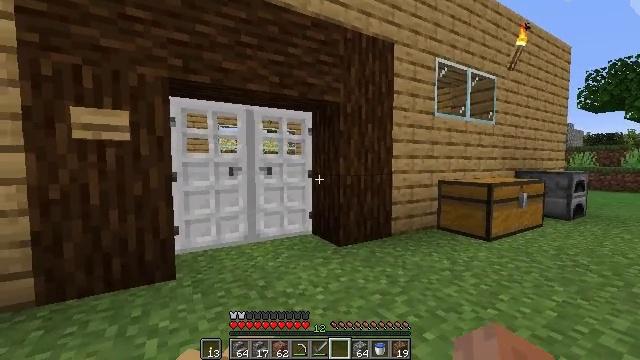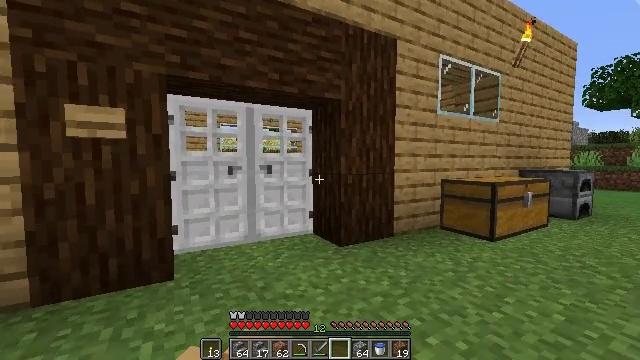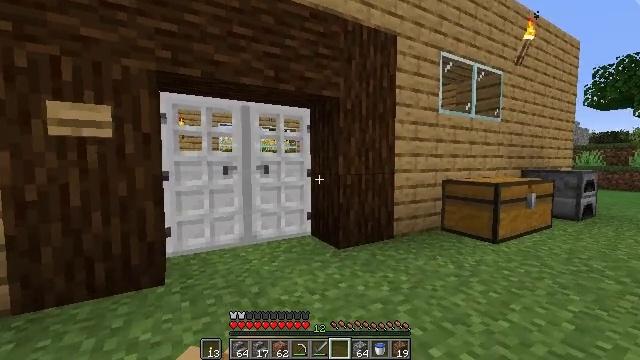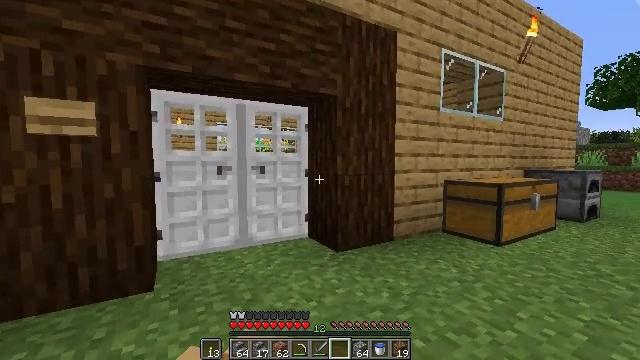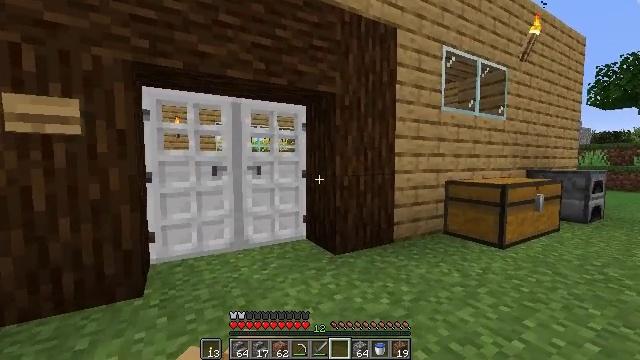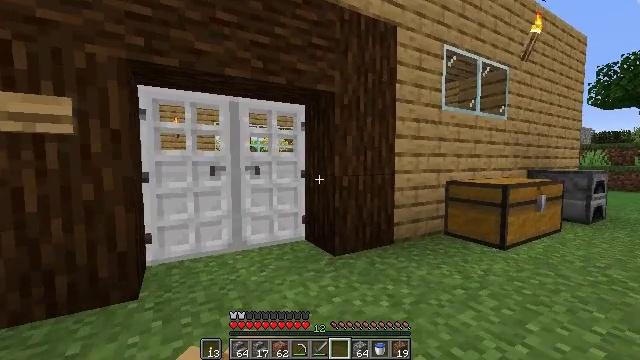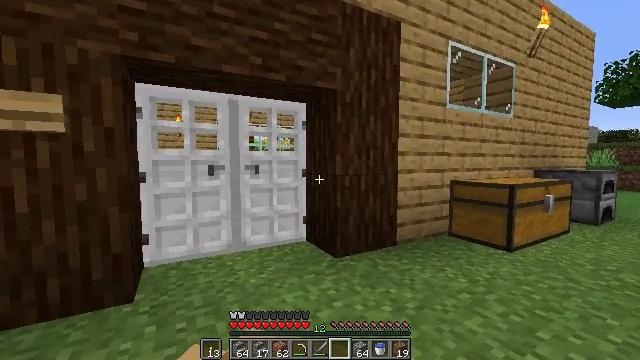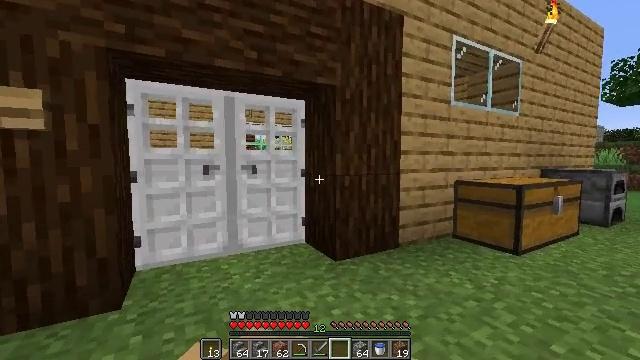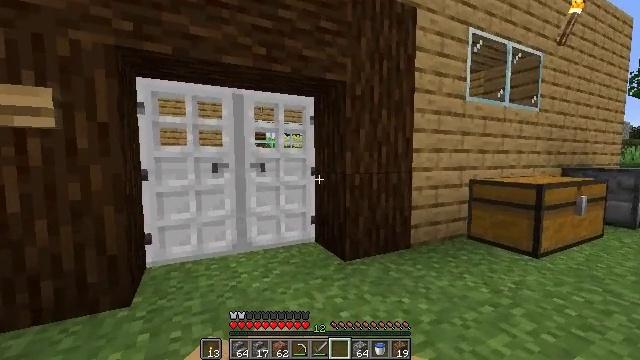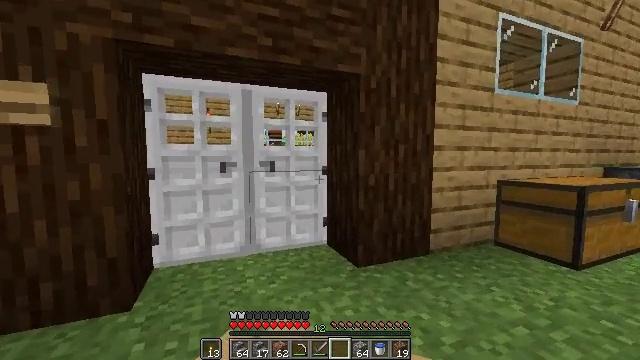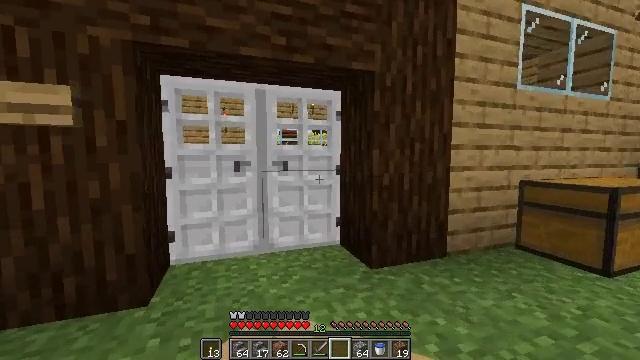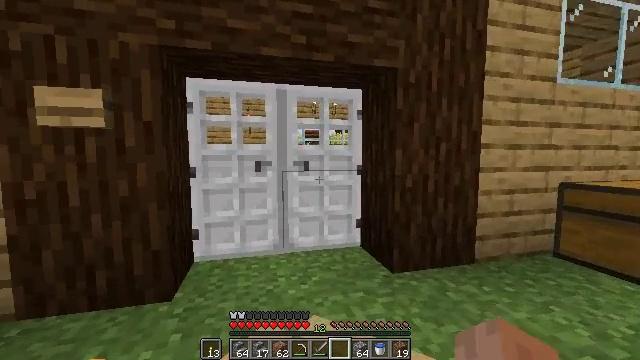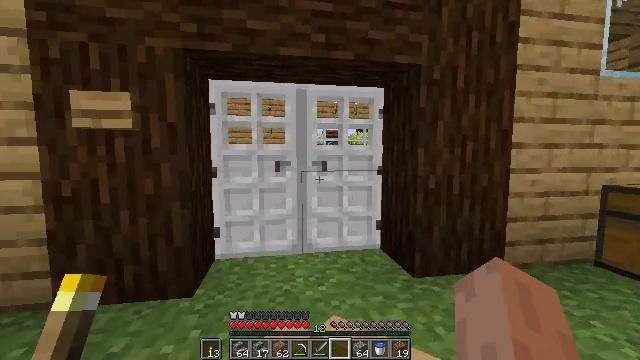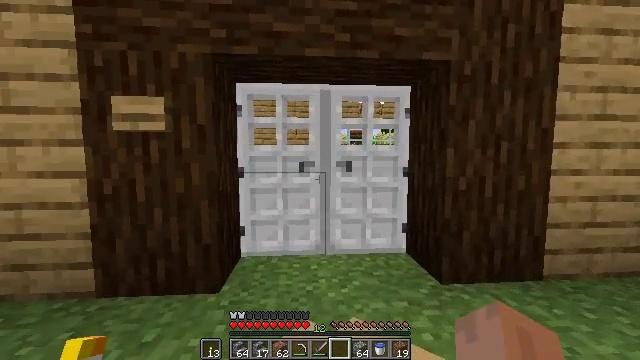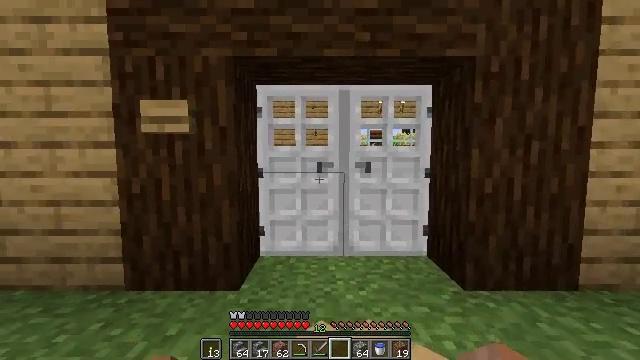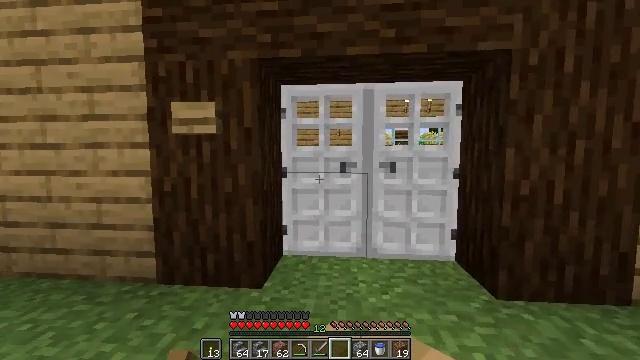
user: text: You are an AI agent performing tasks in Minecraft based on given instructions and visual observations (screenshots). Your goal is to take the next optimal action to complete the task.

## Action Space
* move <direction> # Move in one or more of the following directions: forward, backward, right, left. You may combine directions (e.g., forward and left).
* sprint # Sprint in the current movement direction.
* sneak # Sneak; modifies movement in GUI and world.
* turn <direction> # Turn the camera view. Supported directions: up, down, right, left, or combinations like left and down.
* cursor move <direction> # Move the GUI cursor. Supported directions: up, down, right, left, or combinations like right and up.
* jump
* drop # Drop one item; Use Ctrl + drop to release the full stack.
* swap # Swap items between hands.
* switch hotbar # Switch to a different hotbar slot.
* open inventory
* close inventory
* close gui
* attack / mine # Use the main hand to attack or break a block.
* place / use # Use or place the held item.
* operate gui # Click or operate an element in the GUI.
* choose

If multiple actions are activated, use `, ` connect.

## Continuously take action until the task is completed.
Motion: motion action
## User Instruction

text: Left click on the iron door to break it.
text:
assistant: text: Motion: move forward, attack / mine
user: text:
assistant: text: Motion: move forward, attack / mine
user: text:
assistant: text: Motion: move forward, attack / mine
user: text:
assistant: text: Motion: move forward, attack / mine
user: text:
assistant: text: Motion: move forward, attack / mine
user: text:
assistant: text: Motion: move forward, attack / mine
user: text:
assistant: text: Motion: move forward, attack / mine
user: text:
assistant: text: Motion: move forward, turn left, attack / mine
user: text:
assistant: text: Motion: turn left, attack / mine
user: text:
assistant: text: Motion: turn left, attack / mine
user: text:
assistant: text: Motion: turn left, attack / mine
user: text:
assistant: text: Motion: move left, turn left, attack / mine
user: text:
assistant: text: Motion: move left, turn left, attack / mine
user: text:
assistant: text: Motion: move left, turn left, attack / mine
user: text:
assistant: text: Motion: move left, turn left, attack / mine
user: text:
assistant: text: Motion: move left, attack / mine
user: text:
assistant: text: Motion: move left, attack / mine
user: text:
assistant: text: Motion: move left, attack / mine
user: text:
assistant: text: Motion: move left, attack / mine
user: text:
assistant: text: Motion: attack / mine
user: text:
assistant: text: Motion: attack / mine
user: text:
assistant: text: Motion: attack / mine
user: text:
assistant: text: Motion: attack / mine
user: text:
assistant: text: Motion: attack / mine
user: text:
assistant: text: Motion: attack / mine
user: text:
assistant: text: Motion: attack / mine
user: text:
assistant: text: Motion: attack / mine
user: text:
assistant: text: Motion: attack / mine
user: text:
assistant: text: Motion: attack / mine
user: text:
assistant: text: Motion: turn right, attack / mine